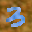
Label: 3